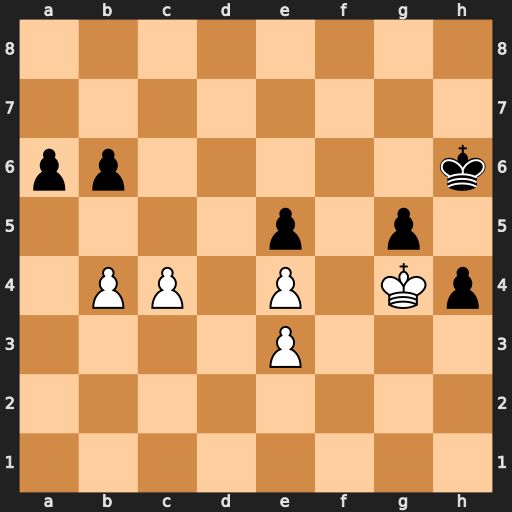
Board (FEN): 8/8/pp5k/4p1p1/1PP1P1Kp/4P3/8/8
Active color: w
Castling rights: -
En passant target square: -
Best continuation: c5 bxc5 bxc5 Kg6 c6 Kf6 c7